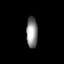
Tissue: prostate
Cell type: T cells
Senescence score: 0.3058
Nuclear area (px): 341
Mean DAPI intensity: 137.801